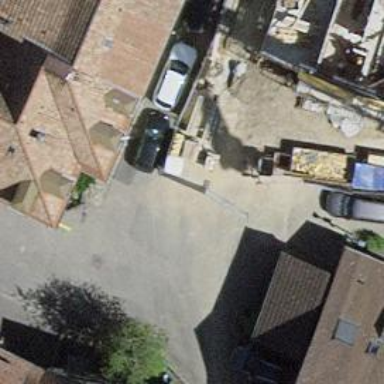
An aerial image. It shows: Living street.